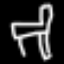
Label: chair